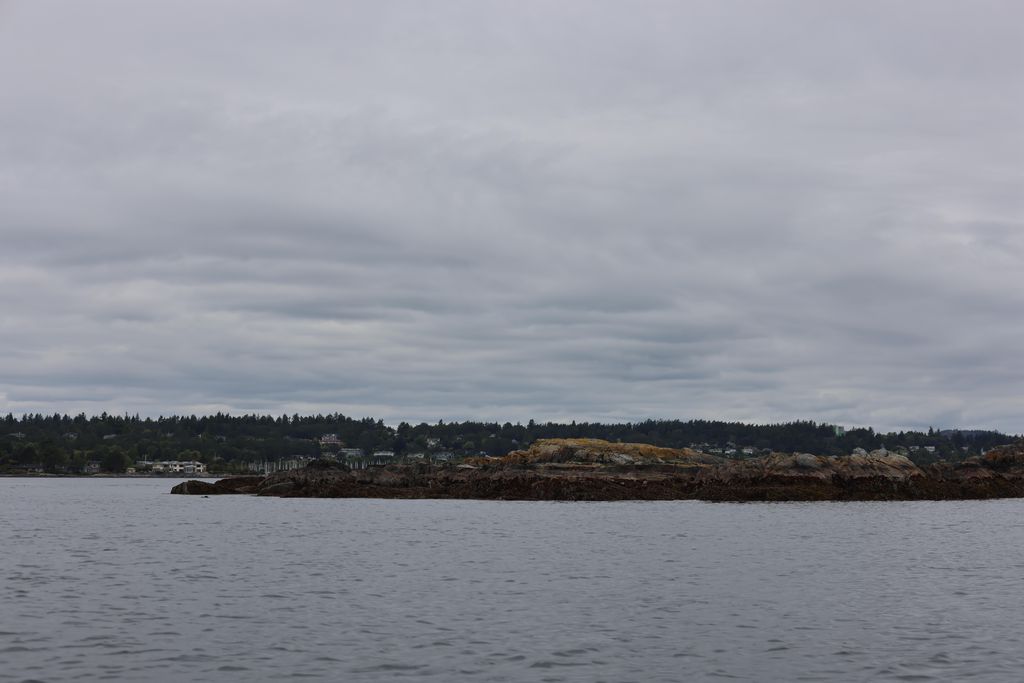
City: victoria